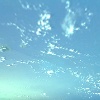
Label: water